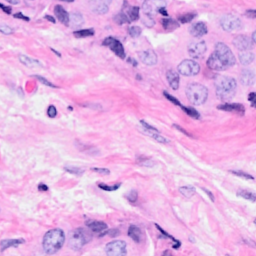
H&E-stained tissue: Breast